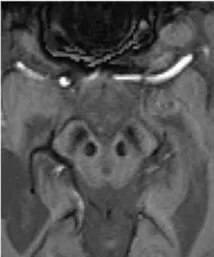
SWI and ASL-MRI of WD. (a and b) SWI showed decreased signal intensities in putamen, globus pallidus, substantia nigra, and red nucleus.
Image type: radiology (mri)